Aerial crown-view tile of a tropical tree (Barro Colorado Island, Panama), acquired 20250124:
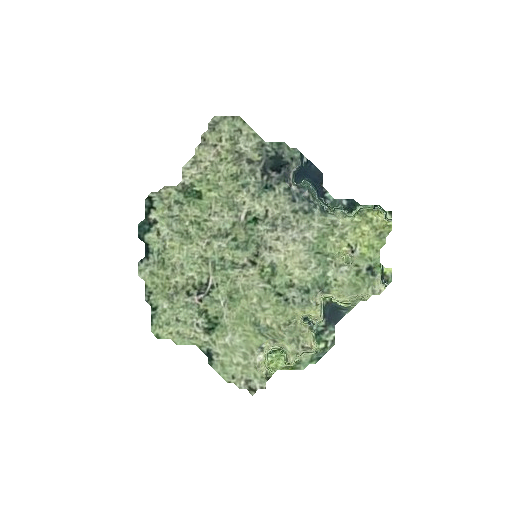
Species: Platypodium elegans
GBIF accepted scientific name: Platypodium elegans
Crown area: 66.638 m²